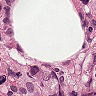
Metastatic tissue present: yes